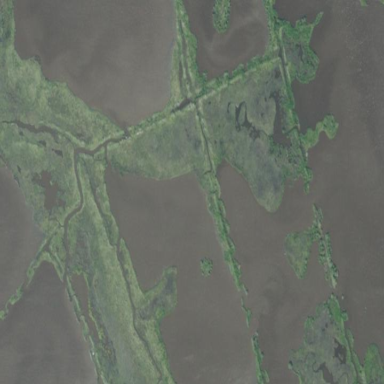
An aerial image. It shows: Wetland area.